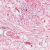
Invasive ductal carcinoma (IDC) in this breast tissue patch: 0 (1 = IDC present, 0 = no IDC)